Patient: sex M, age 76
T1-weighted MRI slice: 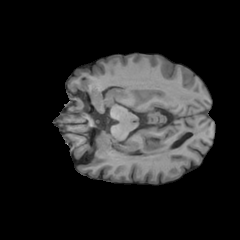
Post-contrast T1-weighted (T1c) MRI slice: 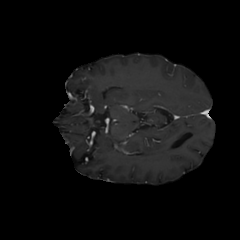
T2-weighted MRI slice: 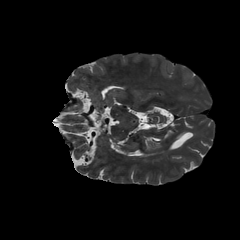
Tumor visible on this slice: no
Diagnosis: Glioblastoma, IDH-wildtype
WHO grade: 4